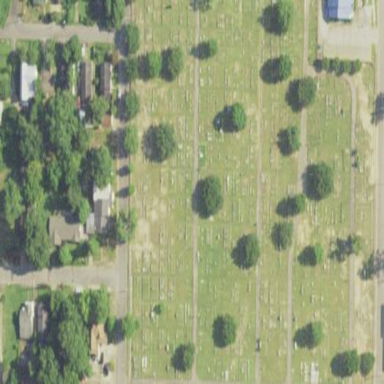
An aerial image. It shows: Cemetery.